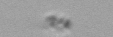
Label: detritus